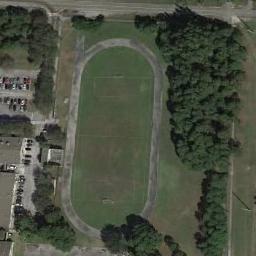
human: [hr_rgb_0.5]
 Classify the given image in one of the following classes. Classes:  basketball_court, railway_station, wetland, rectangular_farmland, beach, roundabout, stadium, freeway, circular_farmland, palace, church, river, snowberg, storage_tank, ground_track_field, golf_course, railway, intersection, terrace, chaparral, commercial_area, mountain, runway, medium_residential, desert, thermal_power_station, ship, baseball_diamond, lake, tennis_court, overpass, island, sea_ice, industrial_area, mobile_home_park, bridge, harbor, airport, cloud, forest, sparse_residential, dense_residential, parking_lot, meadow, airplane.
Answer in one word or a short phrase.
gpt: ground_track_field